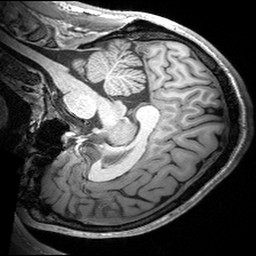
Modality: T1w
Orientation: sagittal
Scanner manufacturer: siemens
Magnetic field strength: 3 T
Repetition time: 2.53 s
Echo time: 0.00299 s